Field crop: maize
Growth stage: 1
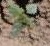
Species: datura